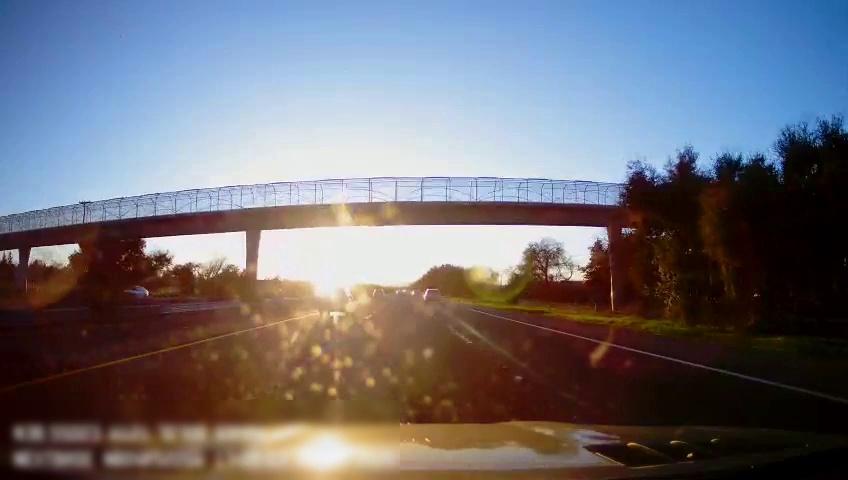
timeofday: Day
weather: Sunny
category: Drivable Space
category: Vehicles | SUV
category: Vehicles | SUV
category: Vehicles | SUV
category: Vehicles | Car
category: Lanes | Alternate Lane
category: Lanes | Current Lane
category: Lanes | Current Lane
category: Lanes | Alternate Lane